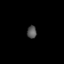
Tissue: lung
Cell type: Endothelial cells
Senescence score: 0.678
Nuclear area (px): 119
Mean DAPI intensity: 84.412